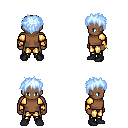
a pixel art fantasy rpg character, male body template, human, dark skin, gold arm armor, gold greaves, white cyan bedhead hairstyle, bracelets, black shoes, four views (front, back, left, right), 2x2 character sprite sheet, small pixel art, hard edges, no anti-aliasing